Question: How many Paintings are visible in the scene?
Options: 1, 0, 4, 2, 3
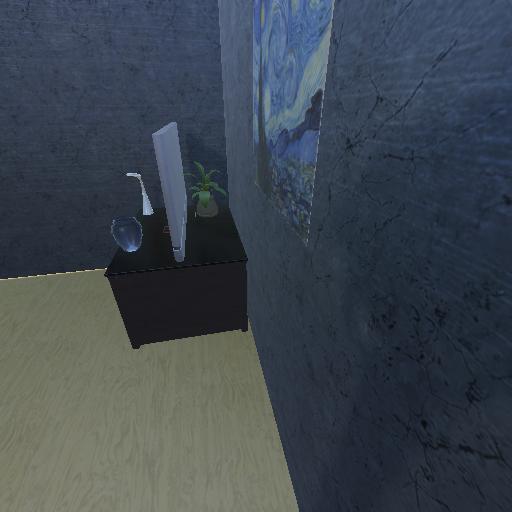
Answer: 1